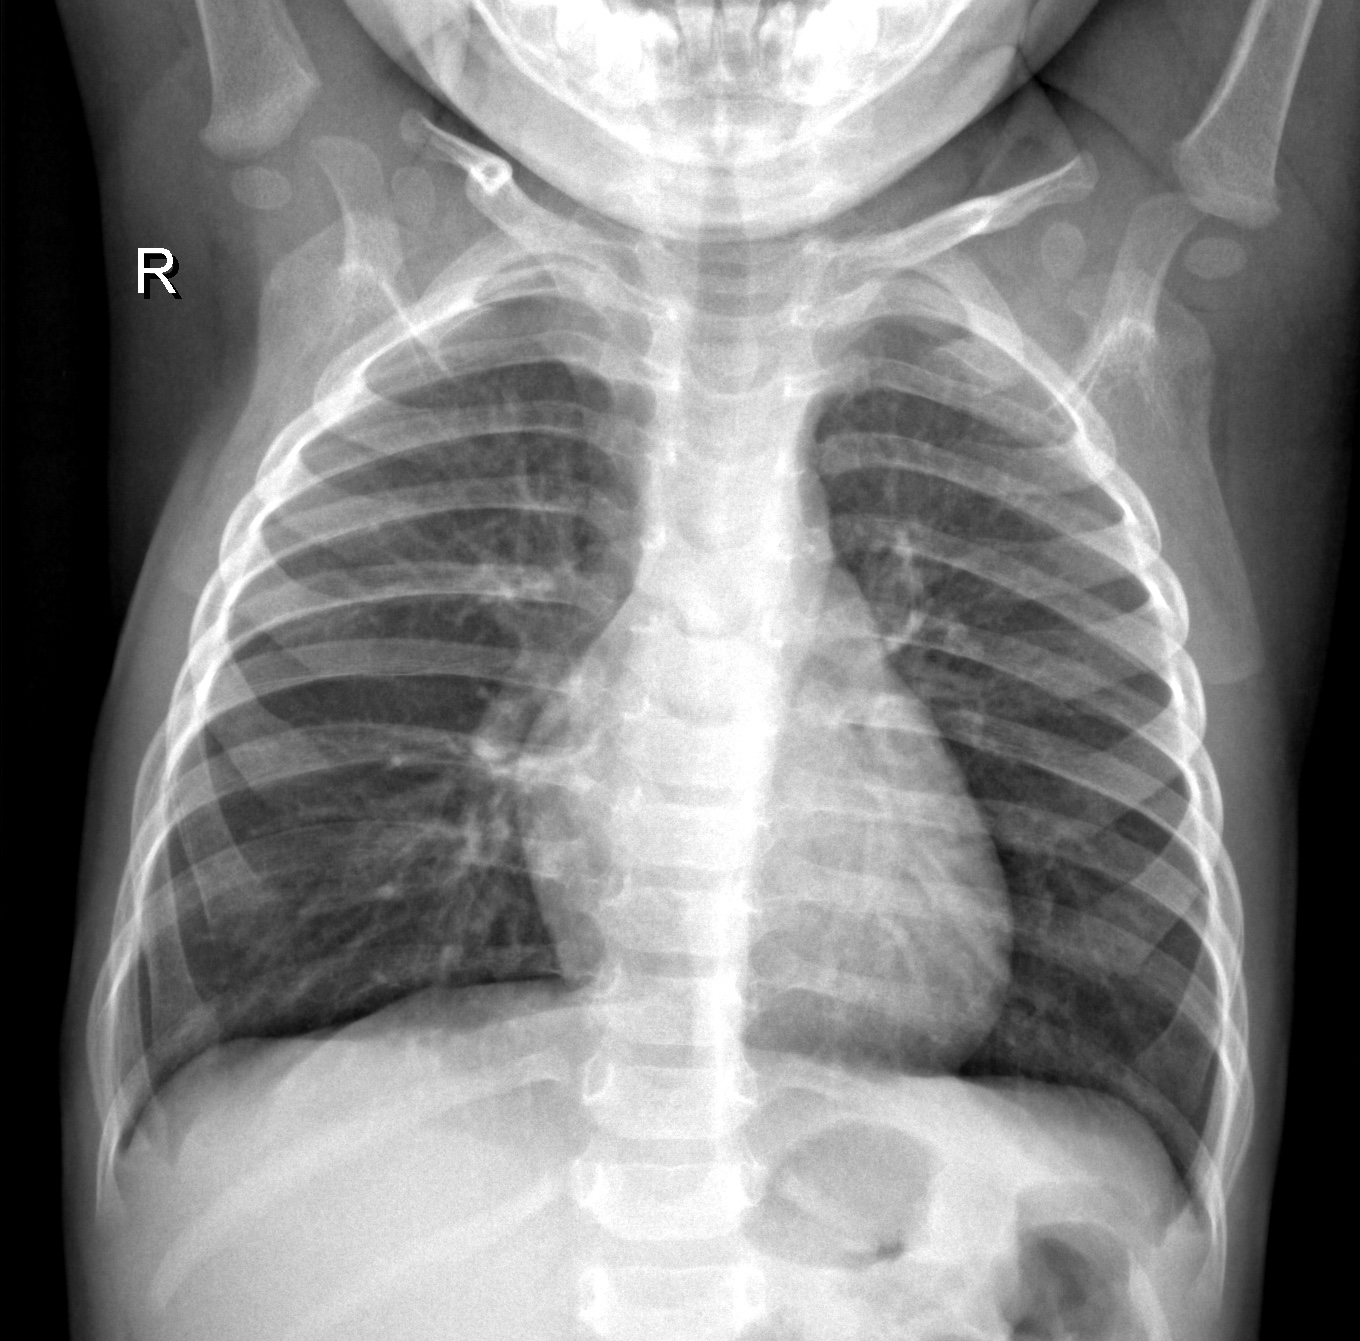
Diagnosis: NORMAL